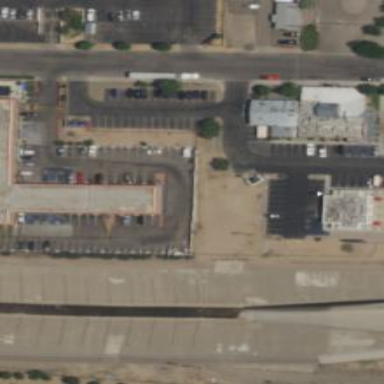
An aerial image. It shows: Building that is motel.